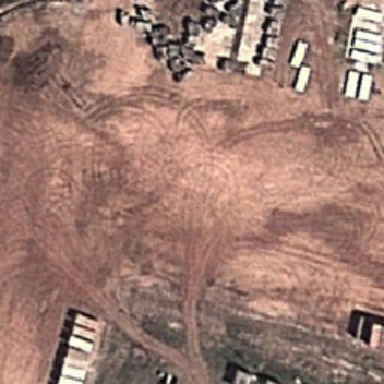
Some white houses are beside the bare fields .